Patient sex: M
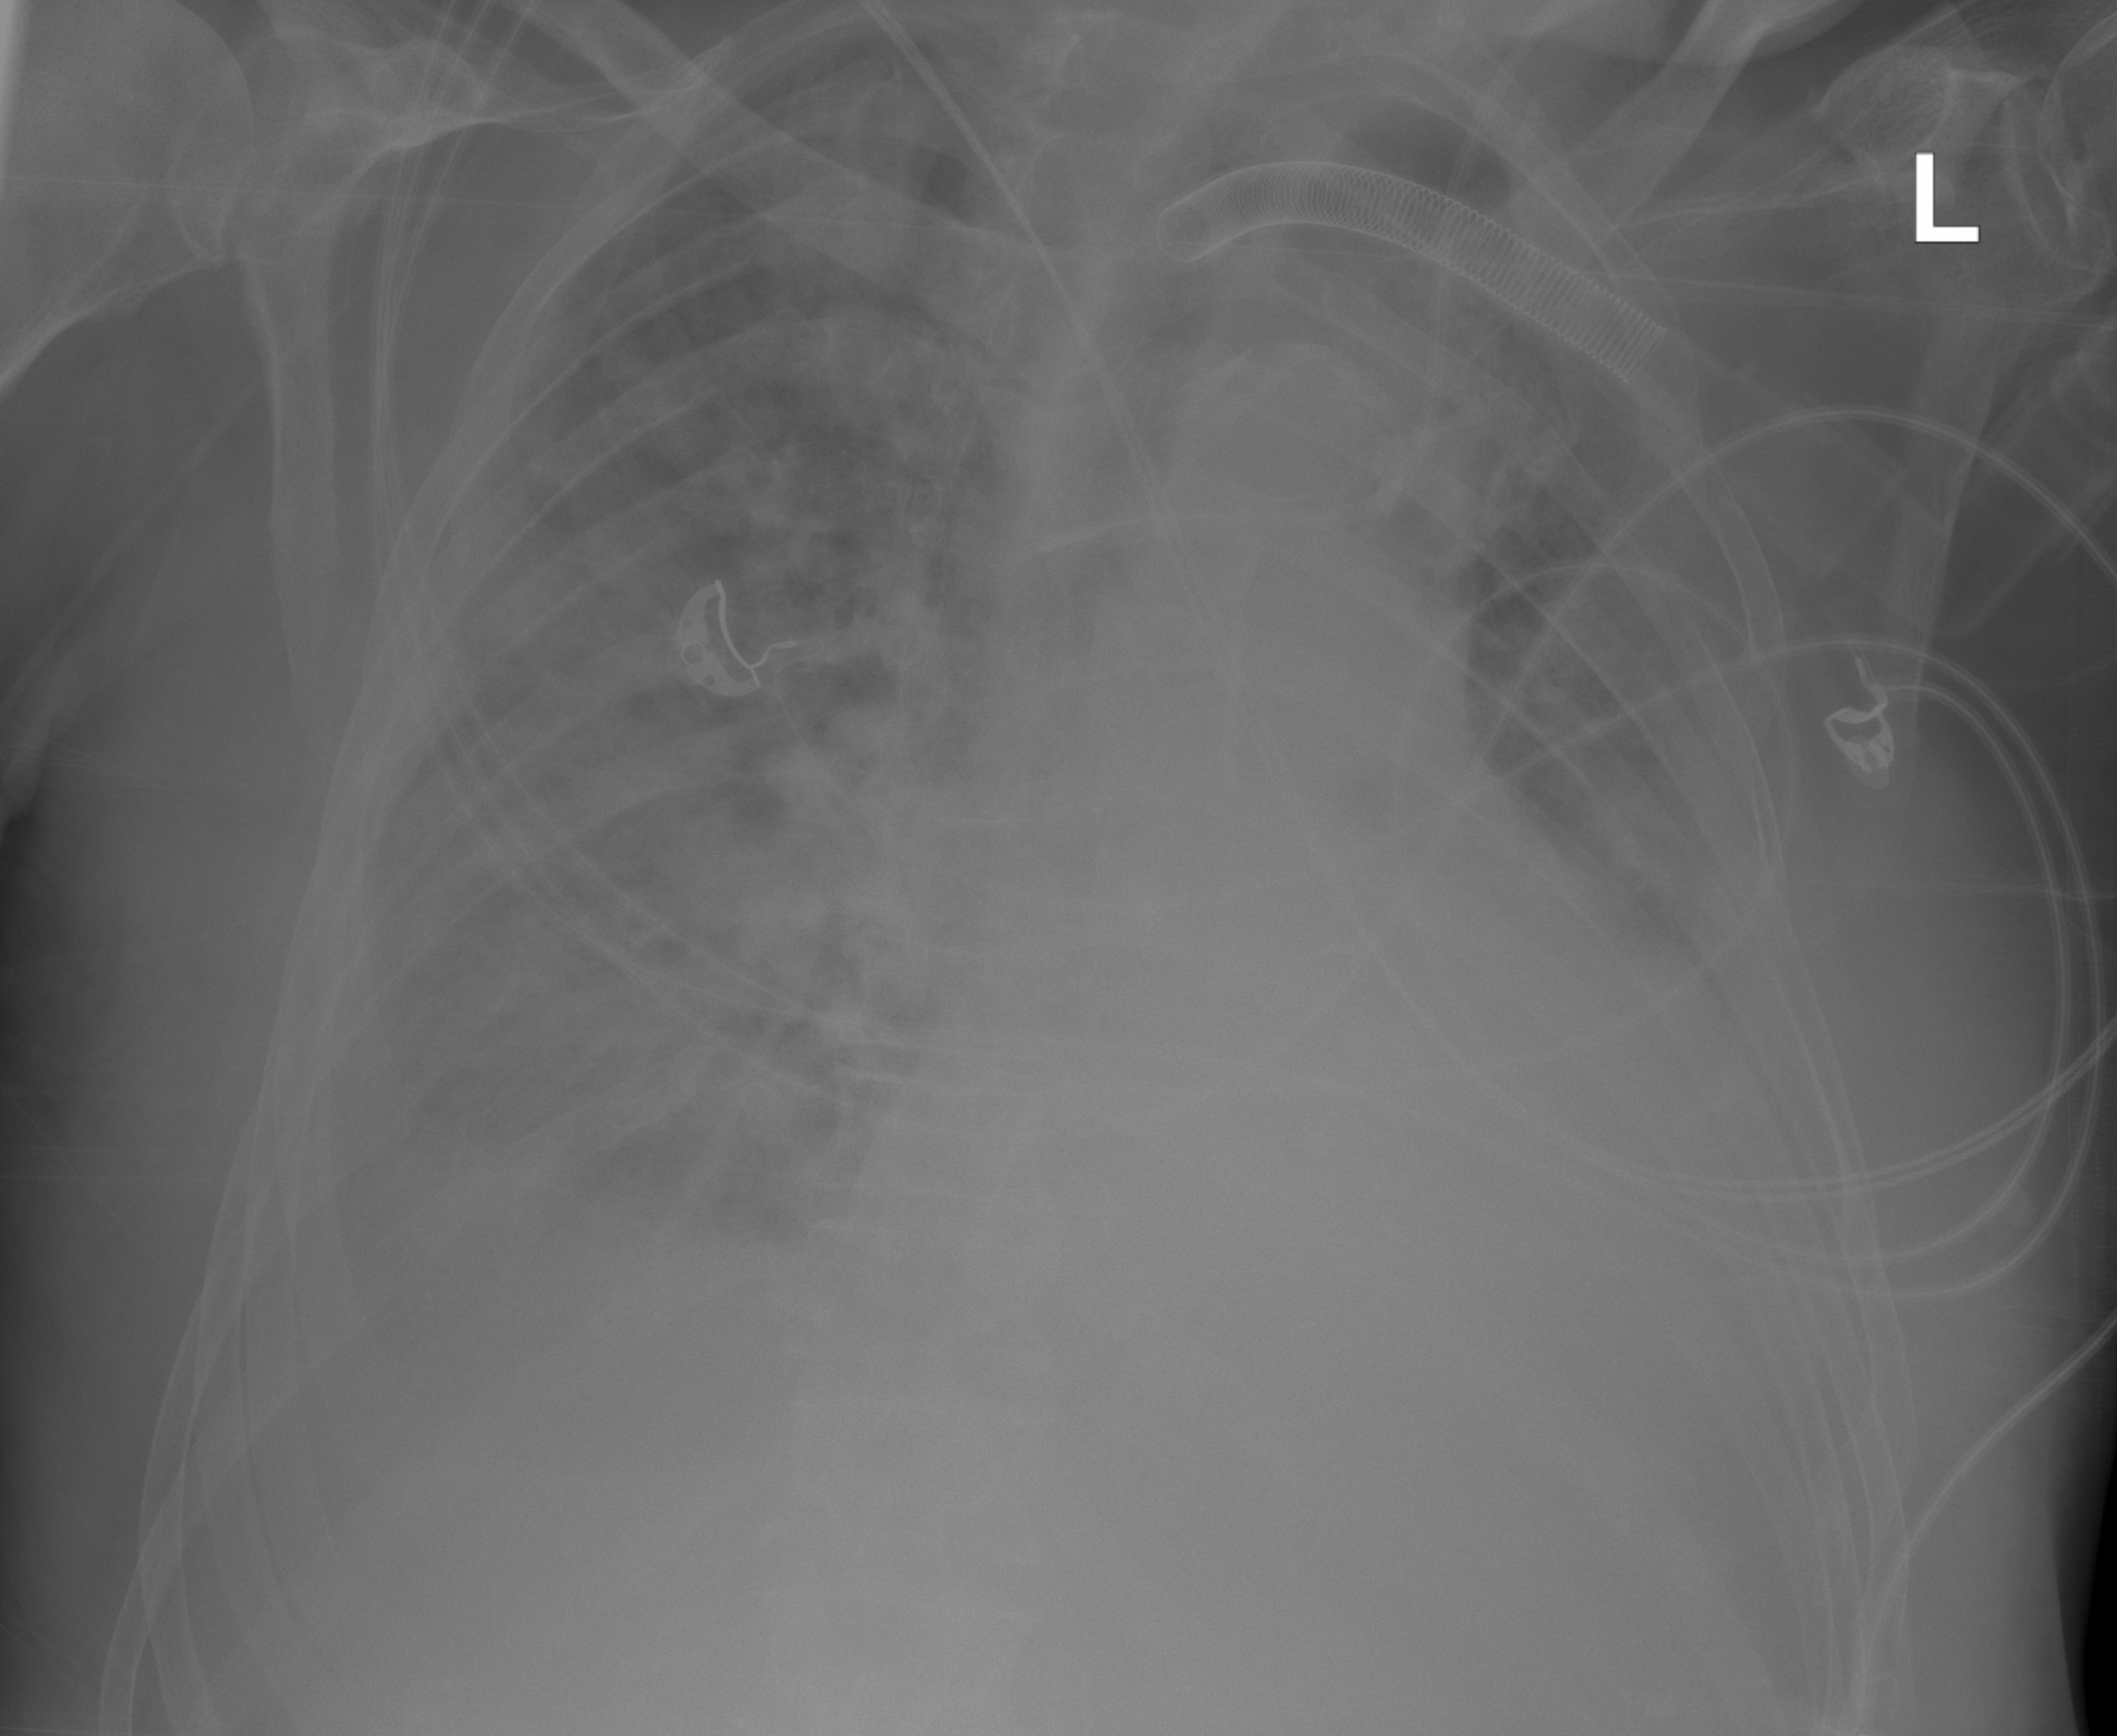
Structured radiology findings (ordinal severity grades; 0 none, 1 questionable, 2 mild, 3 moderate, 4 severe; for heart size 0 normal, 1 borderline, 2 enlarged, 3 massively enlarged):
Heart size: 0
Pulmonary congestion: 2
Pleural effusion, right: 1
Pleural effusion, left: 2
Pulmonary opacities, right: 2
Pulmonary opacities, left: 2
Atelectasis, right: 2
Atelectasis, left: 2